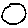
Label: moon